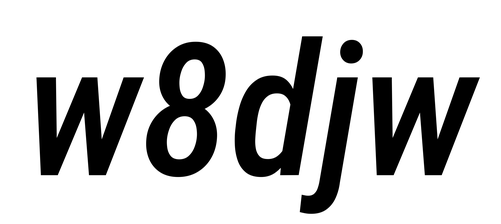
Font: Roboto-Italic_Condensed_Medium_Italic